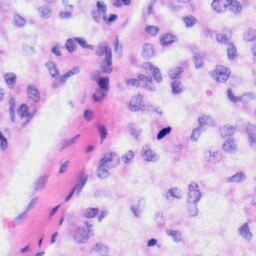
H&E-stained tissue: Liver